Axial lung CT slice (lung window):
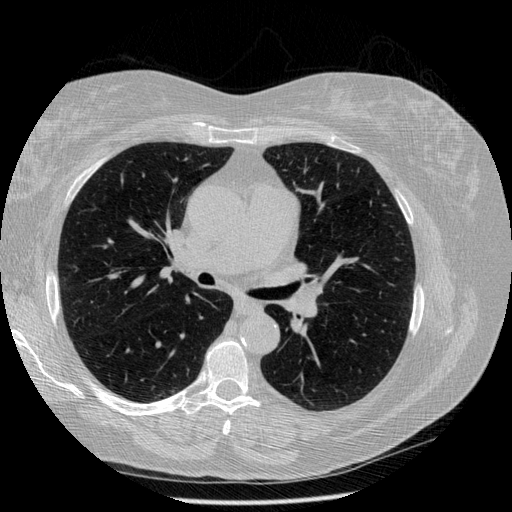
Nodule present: no